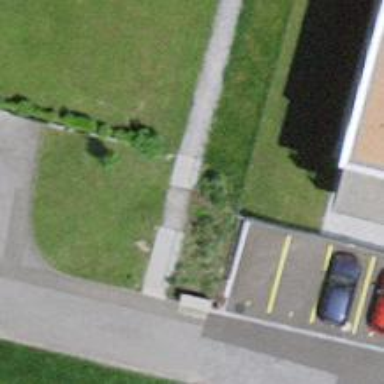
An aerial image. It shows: Set of steps on the road.